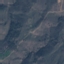
Land use / land cover: HerbaceousVegetation